Interaction volume radius: 5 \u00c5
Interaction volume height: 35 \u00c5
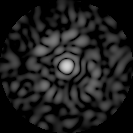
Disorder parameter: 0.7982